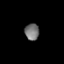
Tissue: prostate
Cell type: T cells
Senescence score: 0.7055
Nuclear area (px): 232
Mean DAPI intensity: 115.909